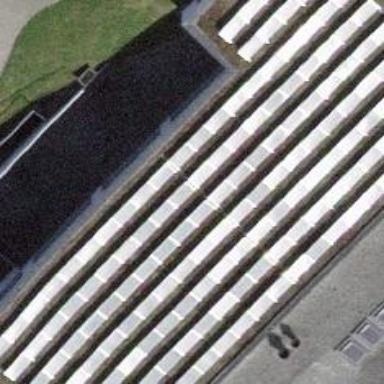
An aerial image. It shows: Solar power generator.